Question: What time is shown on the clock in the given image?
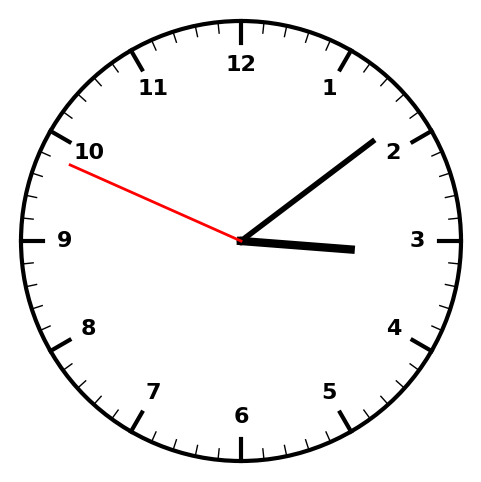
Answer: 03:08:49